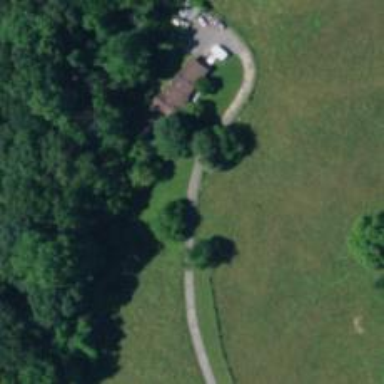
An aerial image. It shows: Driveway.